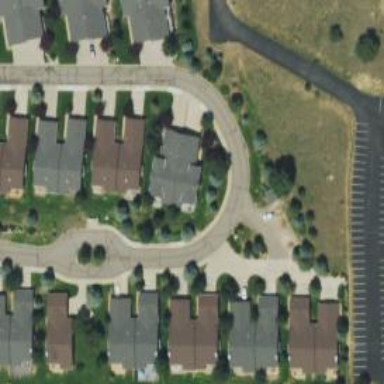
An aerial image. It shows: Residential road.